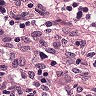
Metastatic tissue present: no